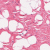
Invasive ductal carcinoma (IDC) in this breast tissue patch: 0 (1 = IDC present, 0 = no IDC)